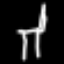
Label: chair